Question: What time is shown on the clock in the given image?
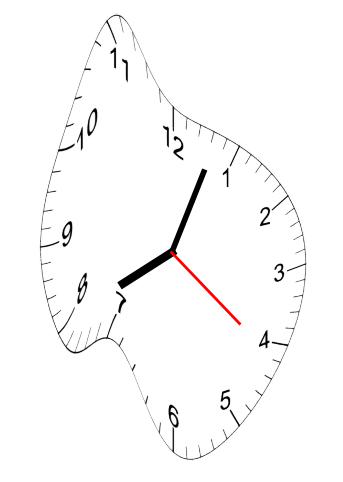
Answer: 08:03:21